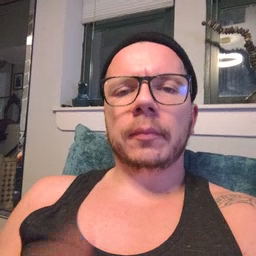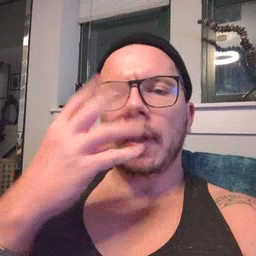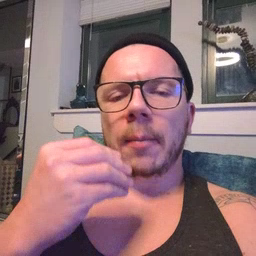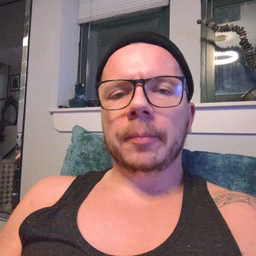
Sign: nap